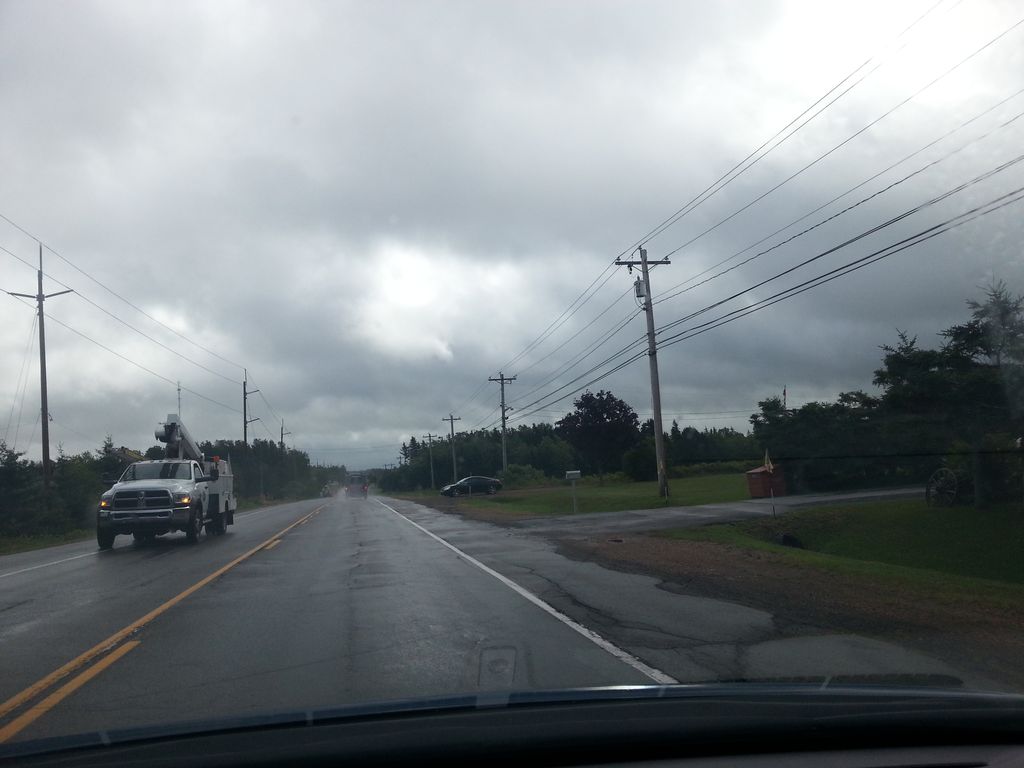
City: charlottetown